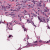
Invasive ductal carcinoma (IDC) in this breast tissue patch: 1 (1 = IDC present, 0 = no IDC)